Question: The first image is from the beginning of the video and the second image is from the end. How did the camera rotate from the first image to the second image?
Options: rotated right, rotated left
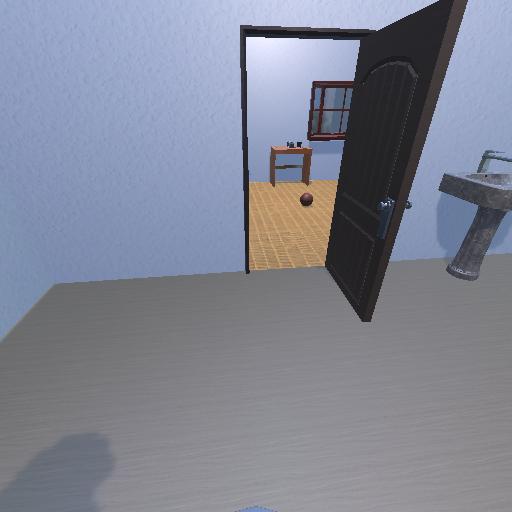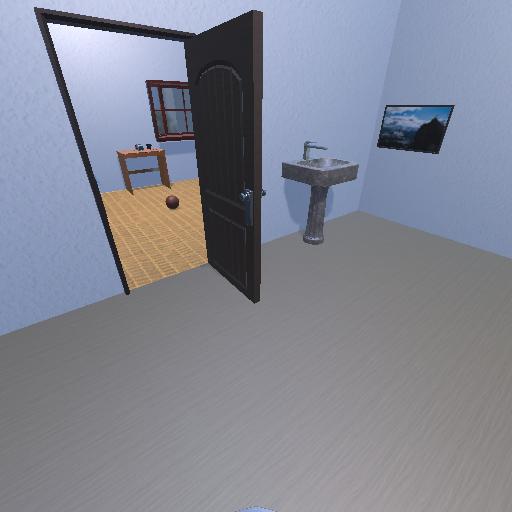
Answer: rotated right